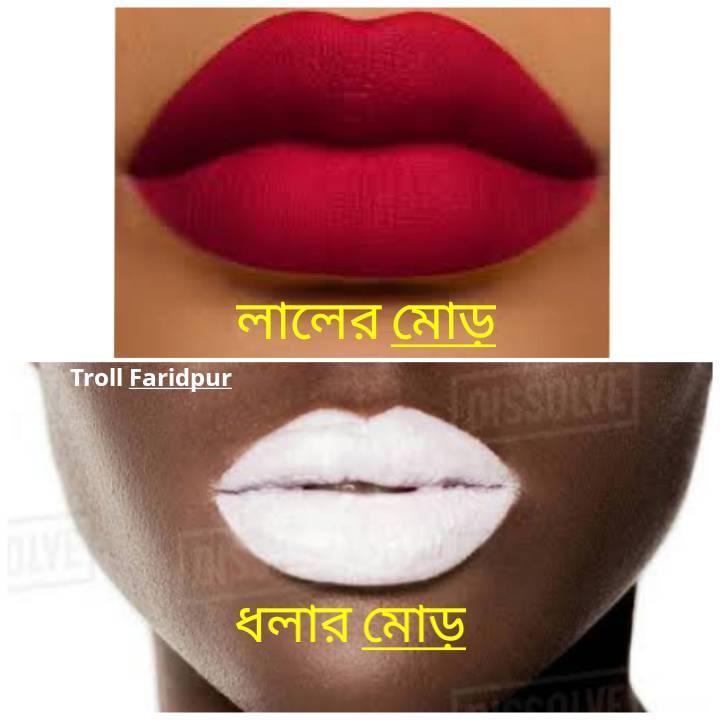
Caption: লালের মোড়     ধলার মোড়
Label: non-hate